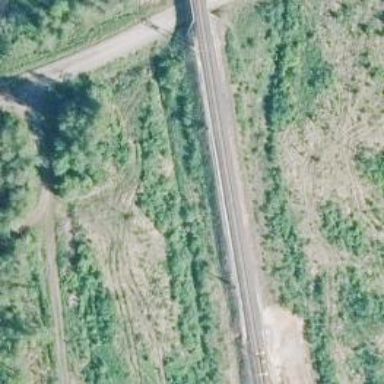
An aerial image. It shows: Railway with continuous electrified contact line.